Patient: sex F, age 76
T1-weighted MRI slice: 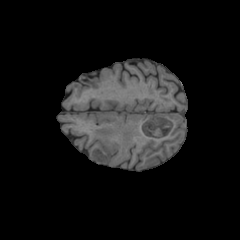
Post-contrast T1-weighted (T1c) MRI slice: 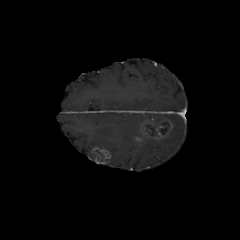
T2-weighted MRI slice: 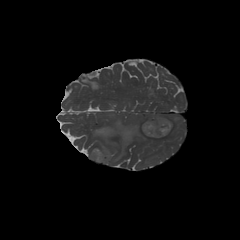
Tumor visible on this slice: yes
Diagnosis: Glioblastoma, IDH-wildtype
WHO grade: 4